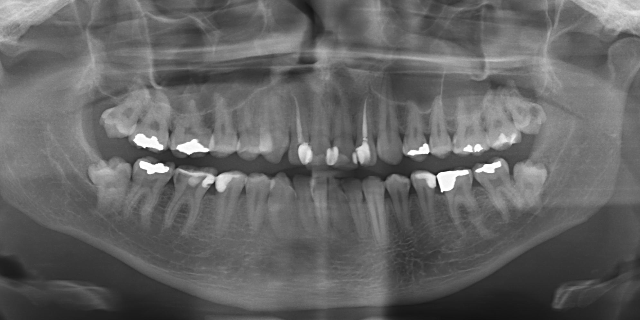
adult